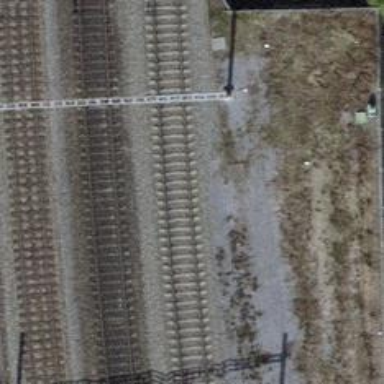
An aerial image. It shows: Single railway track with electrification through contact line.